Question: I am having problem in opening and viewing data in my SSCE table. There are 3 tables in it, two are working fine but one is causing trouble. I dropped the table and created a new one (same name) but again, the problem is the same.
Please see the problem message below:

The select statement:
> SELECT [PK], [AdmissionID], [Session], [Medium], [DateEnr], [FeeStatus], GuardianNIC], [FatherOccupation], [FatherIncome], [Cast], [Religion], [MotherName], [Address1], [Address2], [City], [PhNo], [MobNo], [PrevName], [PrevAdd], [PrevClass], [Class], [Section], [Remarks], [Picture], [FName], [GName], [BS1Name], [BS2Name], [BS3Name], [BS4Name], [BS1AdmNo], [BS2AdmNo], [BS3AdmNo], [BS4AdnNo], [BS1Class], [BS2Class], [BS3Class], [BS4Class], [BS1DOB], [BS2DOB], [BS3DOB], [BS4DOB] FROM [tblEnrollment] Where FName Like @FN
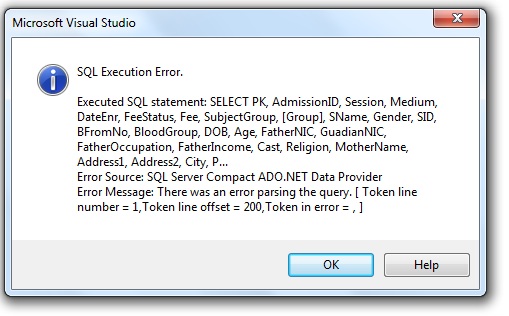
Answer: You have a comma in the wrong spot at character 200 of the select statement.
If you post the full text of the select statement, it should be easy to identify the offender.
I have added the select statement to the question.
The issue in what you posted is:
'''
, GuardianNIC]
'''
should be
'''
, [GuardianNIC]
'''
Also, if you are using like @FN, then @FN should leading and/or trailing % in order to work correctly.